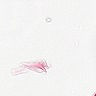
Metastatic tissue present: no